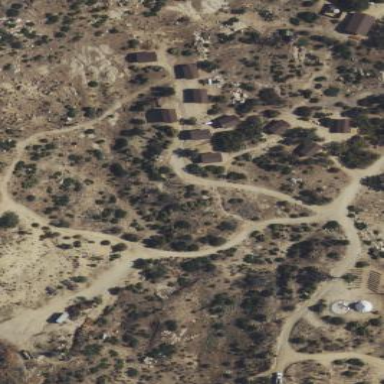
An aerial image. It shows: Campsite for tourism.